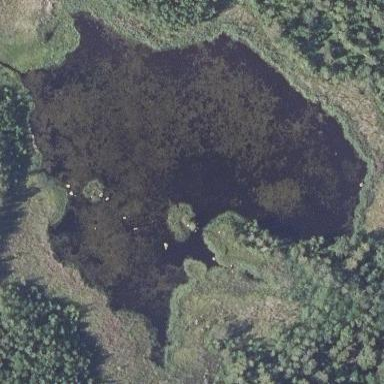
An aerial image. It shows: Pond surrounded by natural water.